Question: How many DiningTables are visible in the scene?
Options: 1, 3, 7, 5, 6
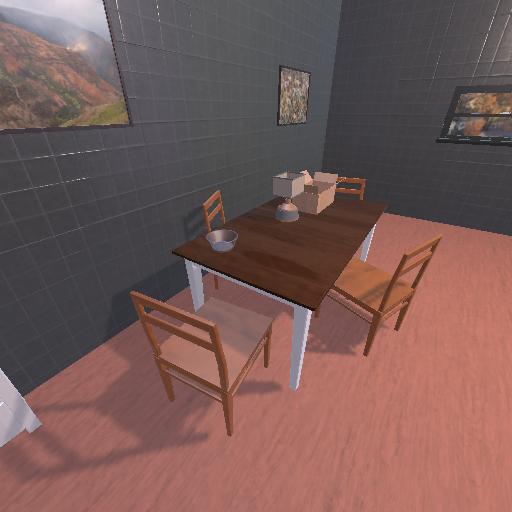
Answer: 1